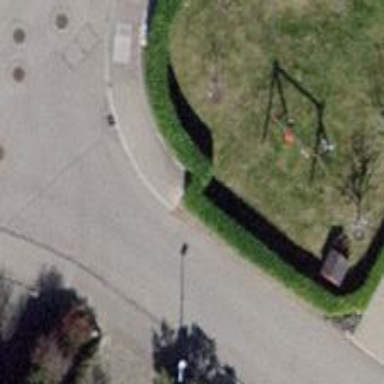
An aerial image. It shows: Kerb barrier.